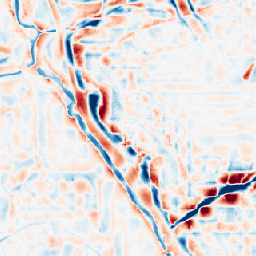
Category: wavelet
Decomposition family: wavelet_biorthogonal
Decomposition parameters: wavelet: bior2.4
level: 4
Upsampling method: nearest
Upsampling parameters: scale: 8
Upsampling scale: 8